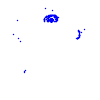
Particle: electron